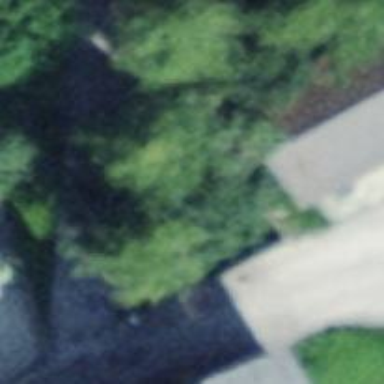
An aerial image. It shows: Urban tree with evergreen needle-leaved foliage.